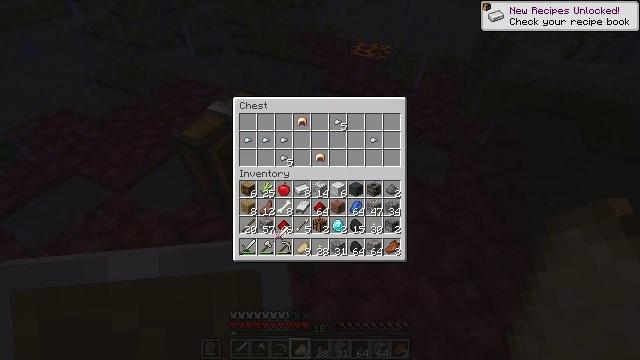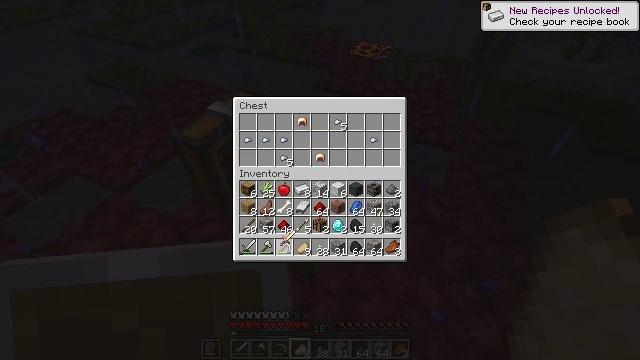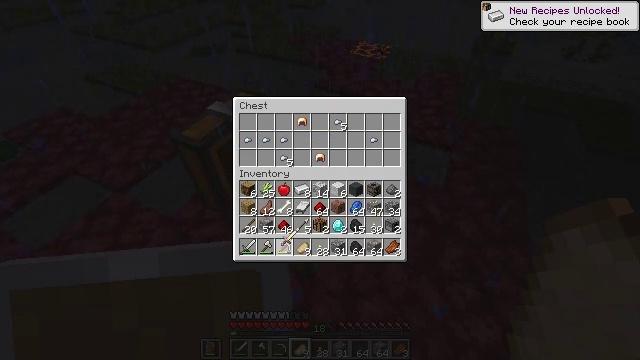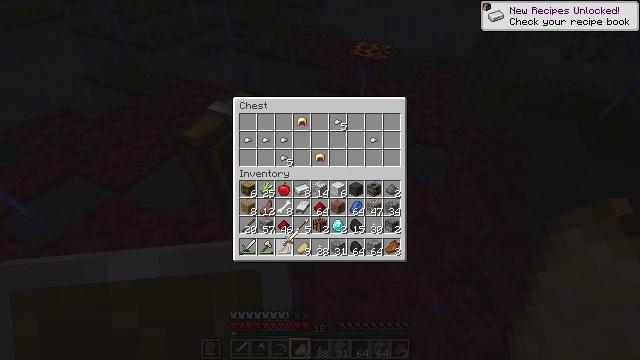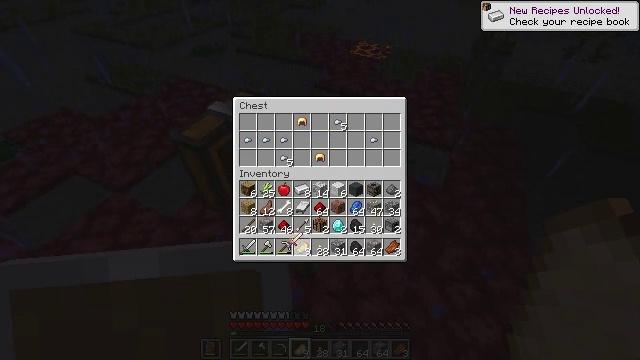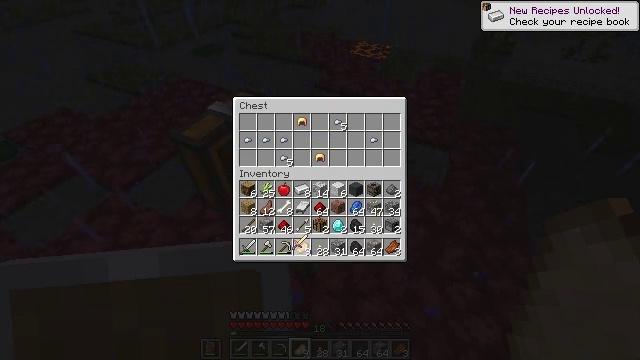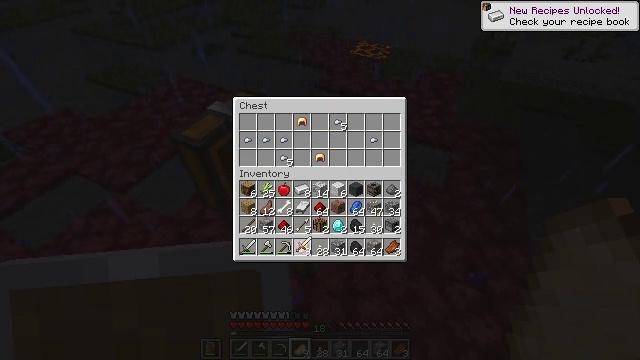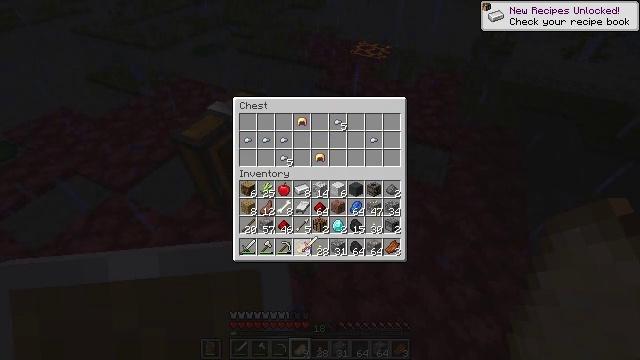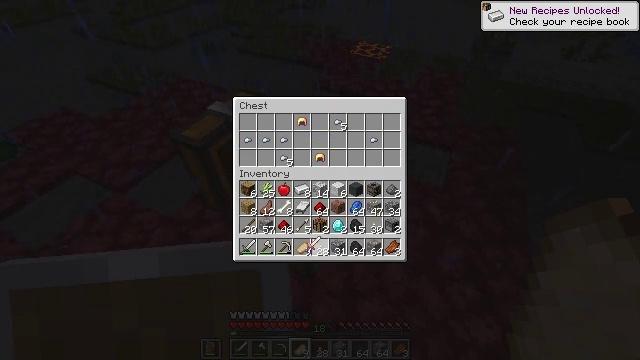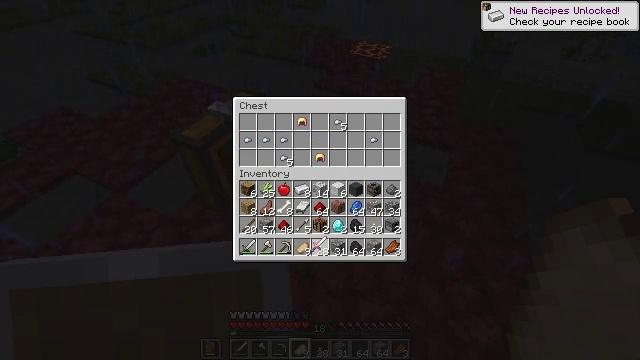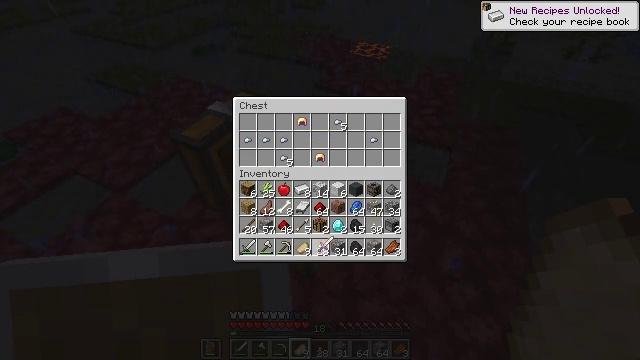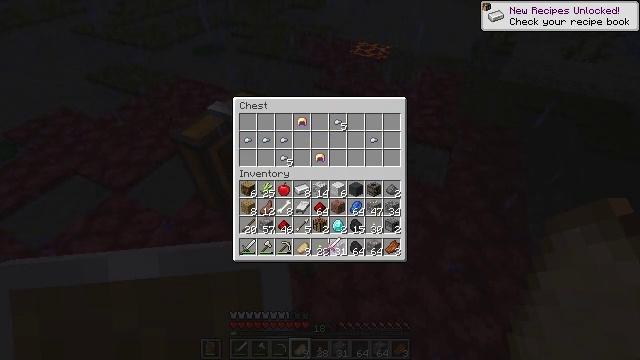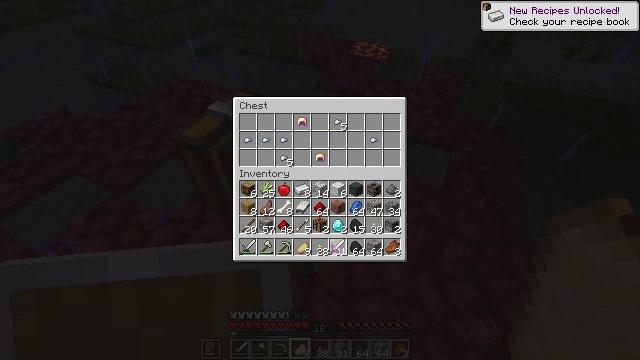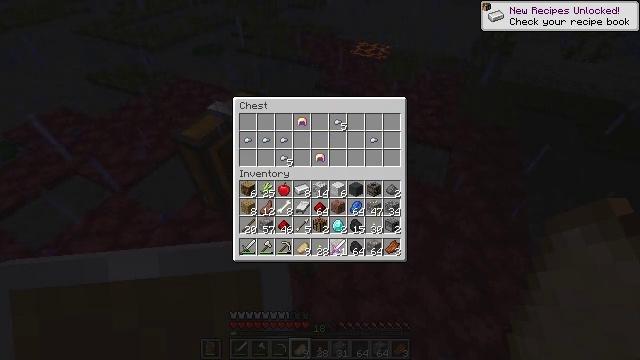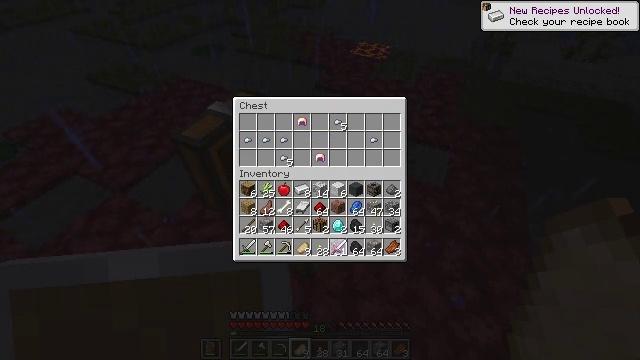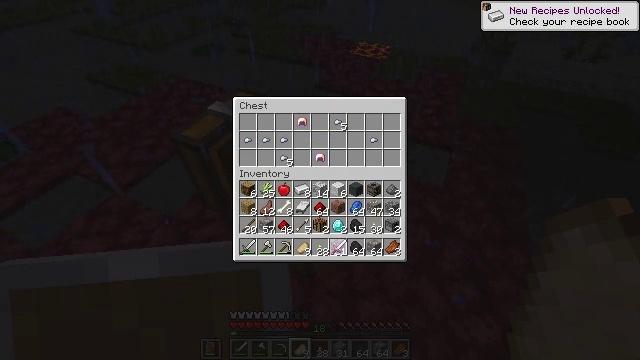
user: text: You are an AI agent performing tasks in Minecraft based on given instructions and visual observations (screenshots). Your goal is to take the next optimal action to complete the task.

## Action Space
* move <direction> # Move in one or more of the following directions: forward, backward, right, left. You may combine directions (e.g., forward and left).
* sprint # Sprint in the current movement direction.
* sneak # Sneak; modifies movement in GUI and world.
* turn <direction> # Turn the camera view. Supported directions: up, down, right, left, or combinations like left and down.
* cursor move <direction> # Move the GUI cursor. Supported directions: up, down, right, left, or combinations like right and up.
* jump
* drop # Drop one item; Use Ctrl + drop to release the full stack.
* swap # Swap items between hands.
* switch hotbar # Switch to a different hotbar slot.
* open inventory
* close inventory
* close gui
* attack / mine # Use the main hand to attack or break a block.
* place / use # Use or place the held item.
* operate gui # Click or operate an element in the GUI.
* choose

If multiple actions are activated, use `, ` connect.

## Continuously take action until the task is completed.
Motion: motion action
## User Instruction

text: Drop an apple.
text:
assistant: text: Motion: cursor move right
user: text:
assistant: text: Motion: no_op
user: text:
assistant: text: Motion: no_op
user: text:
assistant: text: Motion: no_op
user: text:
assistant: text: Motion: no_op
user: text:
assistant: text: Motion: no_op
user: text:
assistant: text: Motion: no_op
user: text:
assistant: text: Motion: no_op
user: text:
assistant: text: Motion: no_op
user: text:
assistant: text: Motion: cursor move right
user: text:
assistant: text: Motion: cursor move right
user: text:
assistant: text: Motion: no_op
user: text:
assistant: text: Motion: no_op
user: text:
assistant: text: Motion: no_op
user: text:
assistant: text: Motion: no_op
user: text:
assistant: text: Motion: no_op
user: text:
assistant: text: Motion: no_op
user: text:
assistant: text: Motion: no_op
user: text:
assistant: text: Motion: no_op
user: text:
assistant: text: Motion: no_op
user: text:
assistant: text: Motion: cursor move right
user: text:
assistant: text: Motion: cursor move right and up
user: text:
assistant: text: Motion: cursor move right and up
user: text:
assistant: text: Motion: no_op
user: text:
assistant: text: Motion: no_op
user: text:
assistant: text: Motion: no_op
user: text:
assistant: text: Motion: cursor move right and up
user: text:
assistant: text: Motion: no_op
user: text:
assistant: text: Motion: no_op
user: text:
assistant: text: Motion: no_op